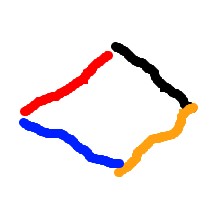
Shape: rhombus